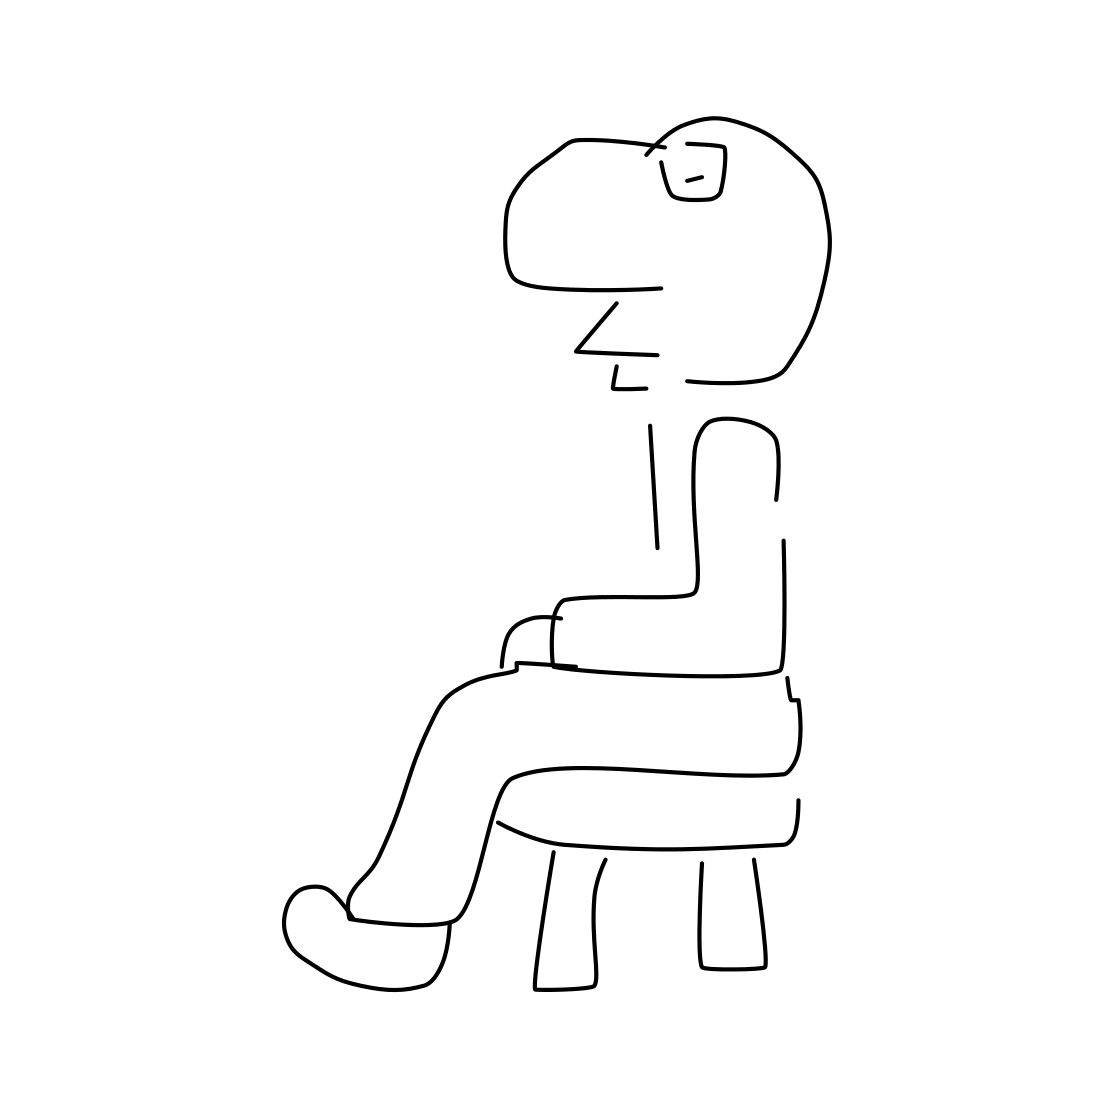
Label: person sitting